Field crop: maize
Growth stage: 2
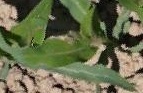
Species: maize